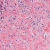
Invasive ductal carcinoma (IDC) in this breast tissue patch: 1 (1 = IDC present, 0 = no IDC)